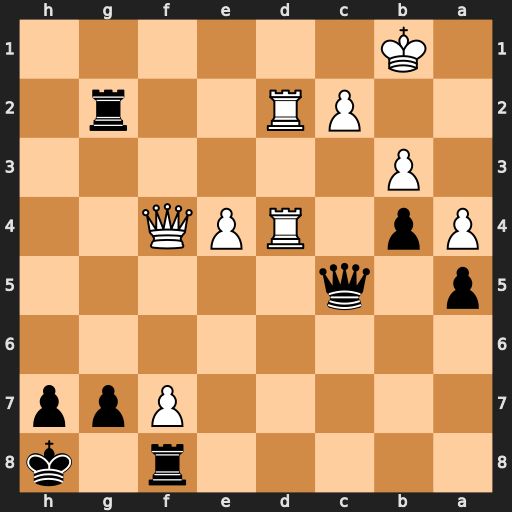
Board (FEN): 5r1k/5Ppp/8/p1q5/Pp1RPQ2/1P6/2PR2r1/1K6
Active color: b
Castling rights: -
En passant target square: -
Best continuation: Rg1+ Rd1 Qxd4 Rxg1 Qxg1+